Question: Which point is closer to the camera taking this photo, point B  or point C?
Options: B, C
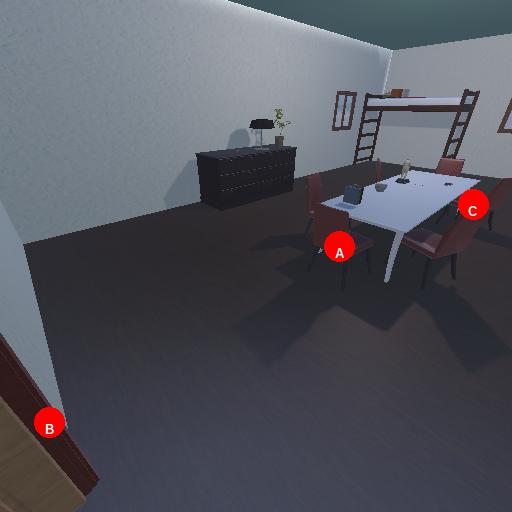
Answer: B